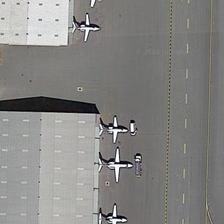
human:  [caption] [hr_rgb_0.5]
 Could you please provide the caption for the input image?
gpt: four planes are parked next to two white rectangule buildings .

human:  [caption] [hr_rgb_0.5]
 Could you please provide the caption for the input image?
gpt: three planes and two planes are near two different buildings .

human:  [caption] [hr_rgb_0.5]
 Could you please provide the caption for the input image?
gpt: five planes are parked next to two buildings on an airport .

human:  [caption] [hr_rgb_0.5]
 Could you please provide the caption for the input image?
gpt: various are stopped at the terminal buildings near the runway .

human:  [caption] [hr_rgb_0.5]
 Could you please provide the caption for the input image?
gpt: five planes are parked next to two buildings on an airport .